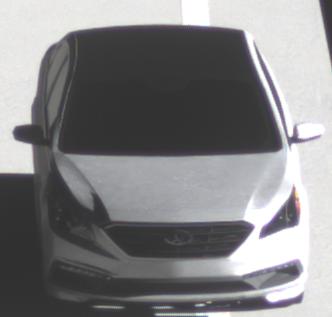
Make: Hyundai
Model: Sonata
Detailed model: Gen. 7
Model produced from: 2015
Model produced until: 2017
Doors: 4
Color: white
Road condition: dry road
Daytime: morning or afternoon
Contrast: high contrast